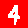
Digit: 4